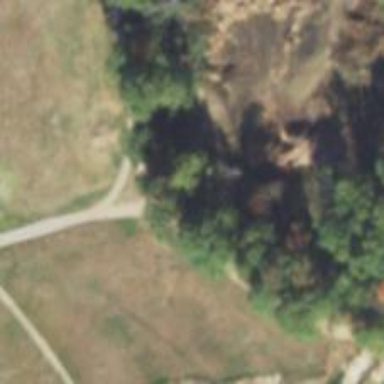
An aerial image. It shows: Service road used as golf cart path.